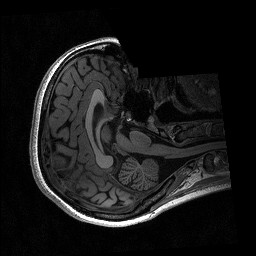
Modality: T1w
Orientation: axial